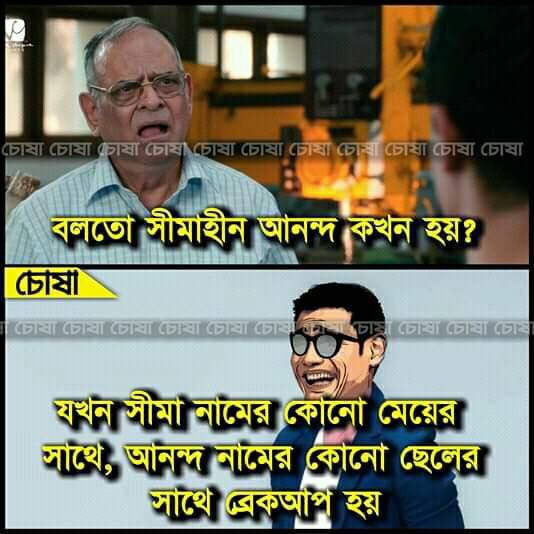
Caption: বলতো সীমাহীন আনন্দ কখন হয় ?     যখন সীমা নামের কোনো মেয়ের সাথে , আনন্দ নামের কোনো ছেলের সাথে ব্রেকআপ  হয়
Label: non-hate